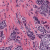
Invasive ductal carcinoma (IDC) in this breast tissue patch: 1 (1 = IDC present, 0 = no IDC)